Field crop: maize
Growth stage: 2
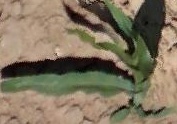
Species: maize